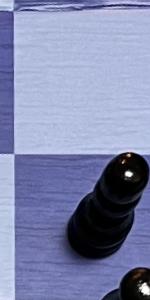
Label: Pawn_Black